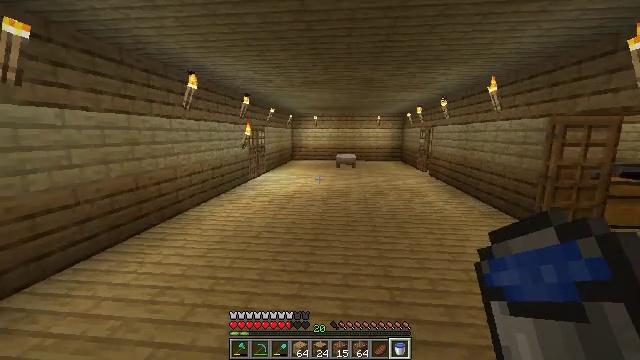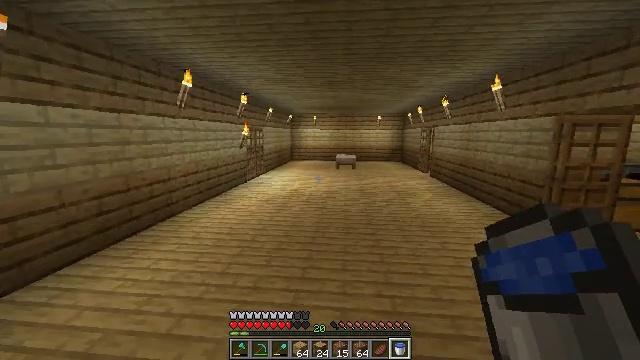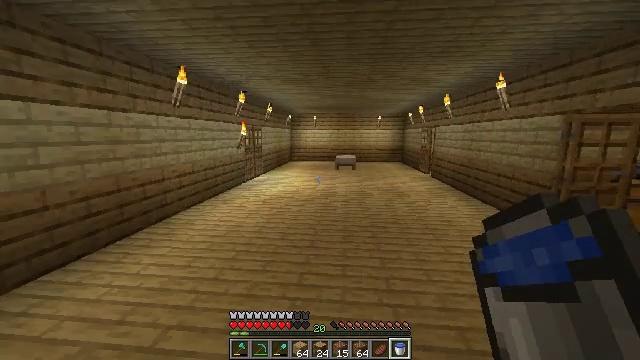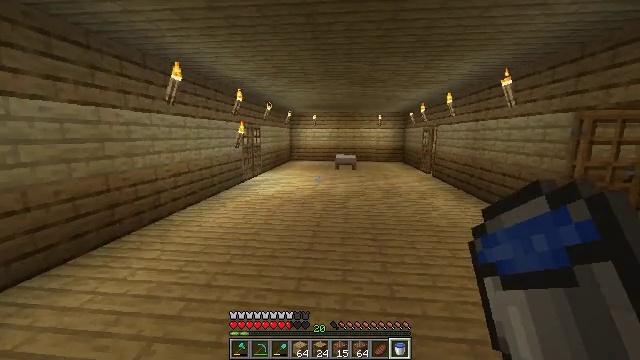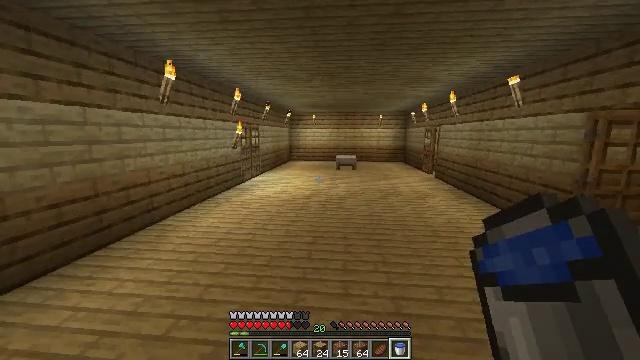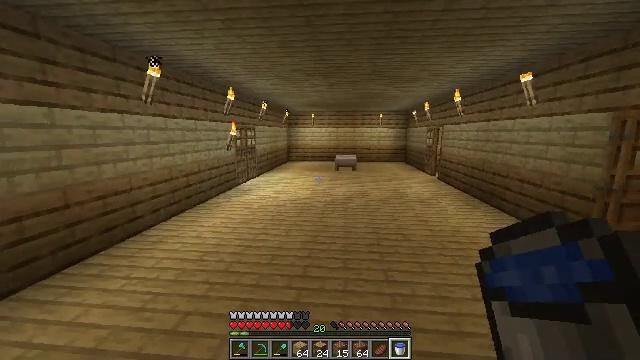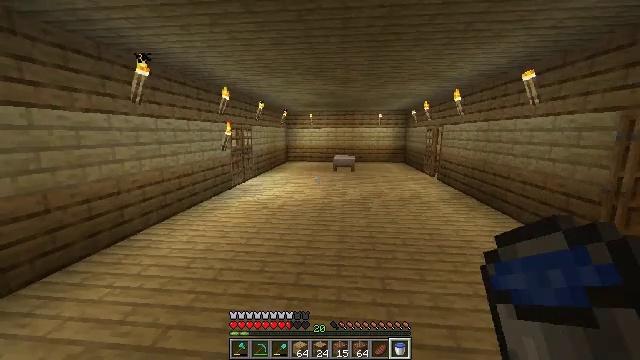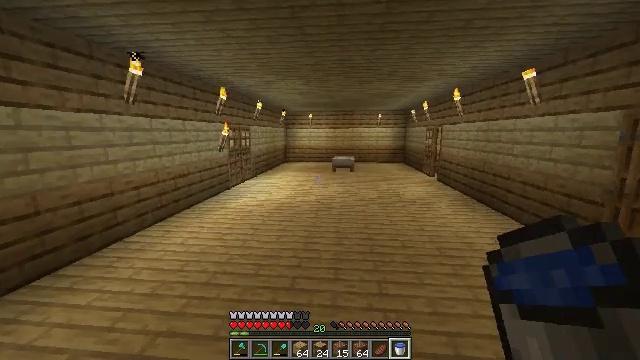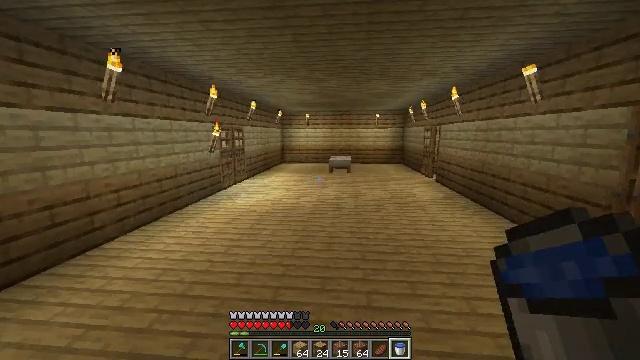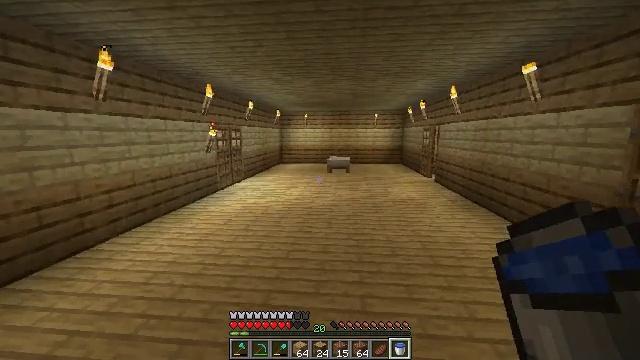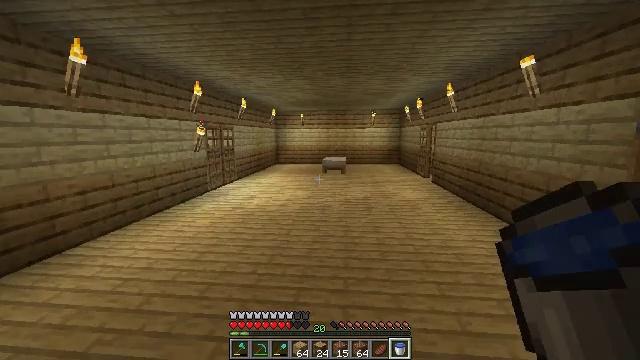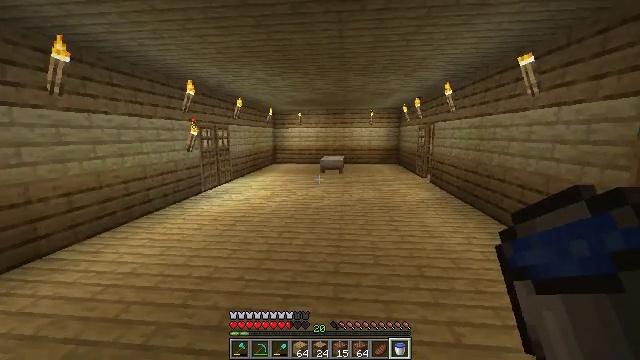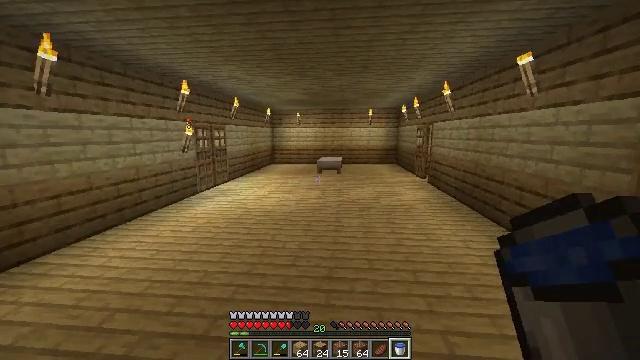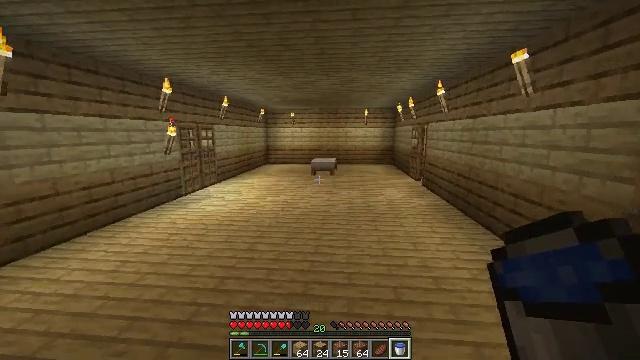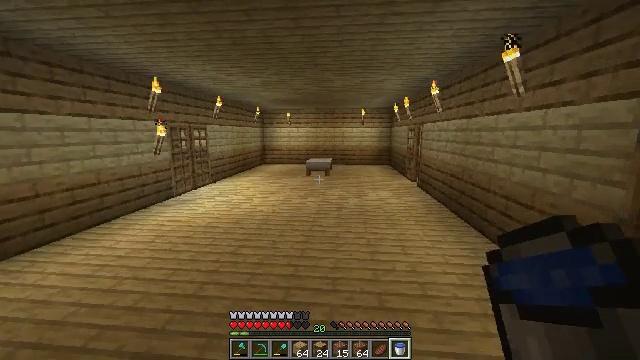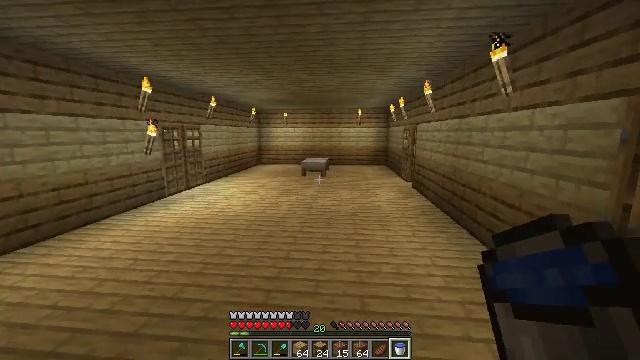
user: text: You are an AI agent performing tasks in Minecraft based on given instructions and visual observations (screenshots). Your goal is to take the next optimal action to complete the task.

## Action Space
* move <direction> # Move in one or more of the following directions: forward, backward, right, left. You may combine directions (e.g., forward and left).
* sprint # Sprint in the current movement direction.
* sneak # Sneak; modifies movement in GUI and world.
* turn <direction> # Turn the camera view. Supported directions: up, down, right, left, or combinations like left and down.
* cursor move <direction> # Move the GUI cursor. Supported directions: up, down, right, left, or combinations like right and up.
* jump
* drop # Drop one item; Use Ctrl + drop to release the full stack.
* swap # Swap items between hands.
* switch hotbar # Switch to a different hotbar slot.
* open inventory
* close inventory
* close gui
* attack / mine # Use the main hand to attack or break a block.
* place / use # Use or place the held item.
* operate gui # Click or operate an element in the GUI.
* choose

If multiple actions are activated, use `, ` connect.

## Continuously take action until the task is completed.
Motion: motion action
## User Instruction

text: Get a stone hoe by crafting it with the necessary materials.
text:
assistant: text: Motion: move forward
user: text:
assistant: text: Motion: move forward
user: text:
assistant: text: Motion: move forward
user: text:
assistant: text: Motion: move forward
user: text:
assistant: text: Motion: move forward and move right
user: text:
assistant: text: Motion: move forward and move right
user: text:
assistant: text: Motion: move forward and move right
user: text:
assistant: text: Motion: move forward and move right
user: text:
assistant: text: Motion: move forward and move right
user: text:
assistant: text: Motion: move forward and move right
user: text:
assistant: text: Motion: move forward and move right
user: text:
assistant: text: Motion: move forward and move right
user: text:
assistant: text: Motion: move forward and move right
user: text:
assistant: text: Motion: move right
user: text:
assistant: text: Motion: move right
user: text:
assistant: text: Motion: move right
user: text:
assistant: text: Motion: move right
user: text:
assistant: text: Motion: move right
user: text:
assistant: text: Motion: move right
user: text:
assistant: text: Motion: move forward and move right
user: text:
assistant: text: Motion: move forward and move right
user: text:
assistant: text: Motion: move forward and move right
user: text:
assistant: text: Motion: move forward and move right
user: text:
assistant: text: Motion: move forward and move right
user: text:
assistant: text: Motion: move forward
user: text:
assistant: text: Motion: move forward
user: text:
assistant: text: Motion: move forward
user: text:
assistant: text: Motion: move forward
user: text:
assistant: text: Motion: move forward and move right, turn right and up
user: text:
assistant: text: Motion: move forward and move right, turn left